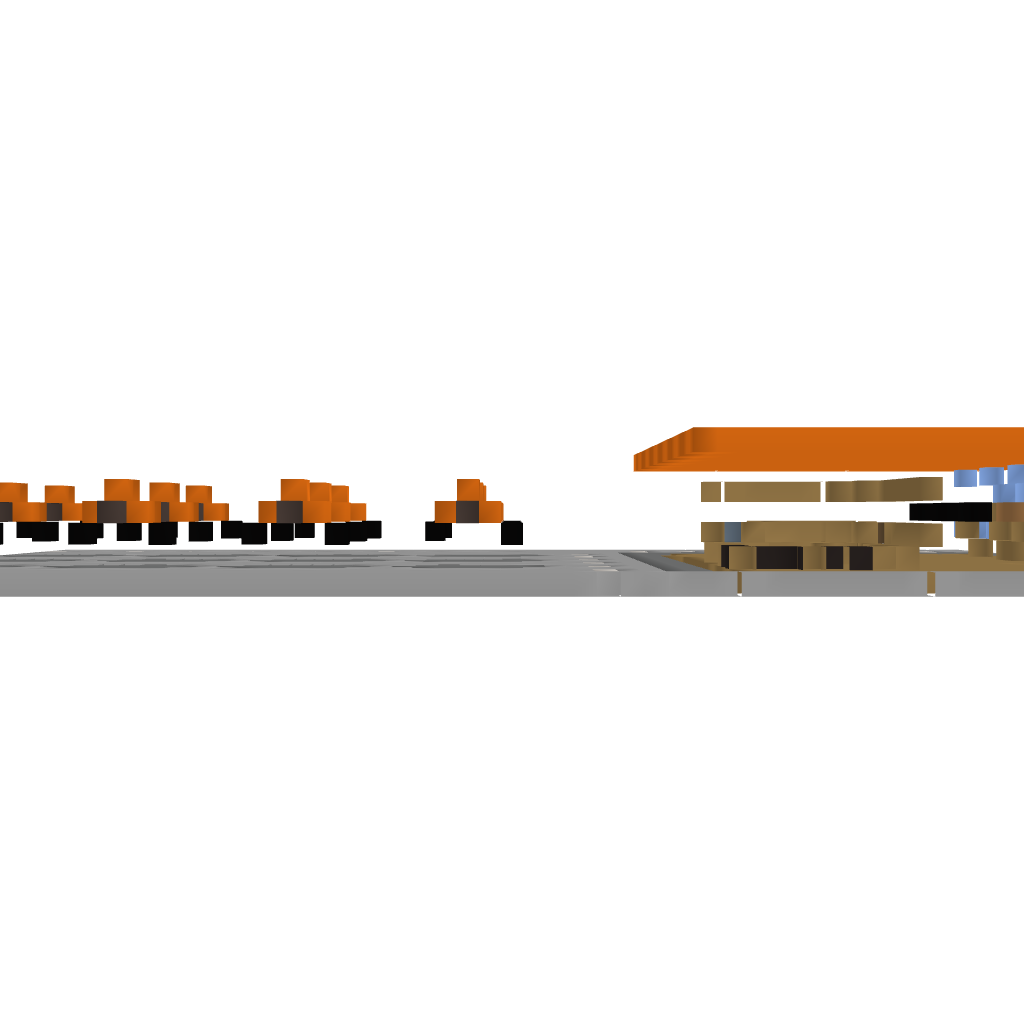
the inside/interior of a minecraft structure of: GasStation